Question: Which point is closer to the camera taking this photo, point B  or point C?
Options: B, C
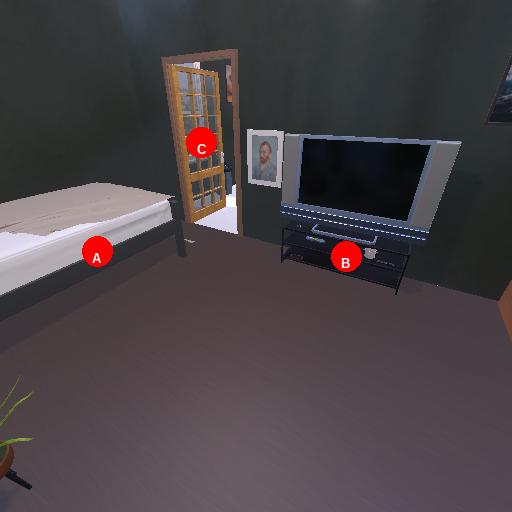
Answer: B